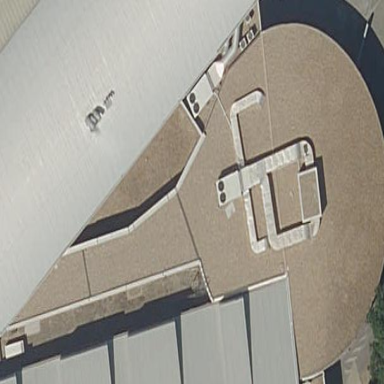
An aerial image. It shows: Part of university building with flat concrete roof.